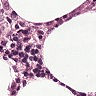
Metastatic tissue present: yes